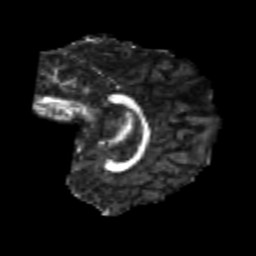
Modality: FA
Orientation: sagittal
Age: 24
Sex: male
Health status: healthy
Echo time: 0.074 s